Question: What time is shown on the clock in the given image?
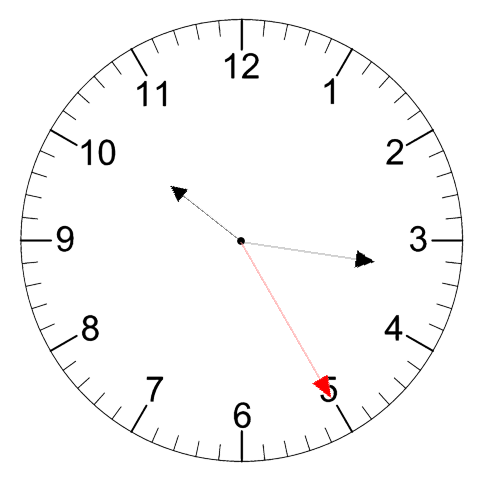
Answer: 10:16:25